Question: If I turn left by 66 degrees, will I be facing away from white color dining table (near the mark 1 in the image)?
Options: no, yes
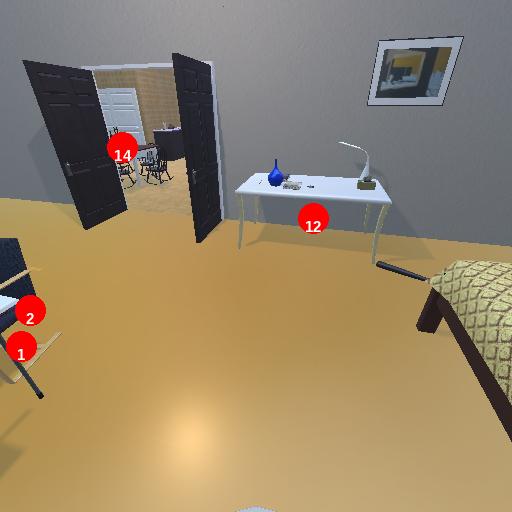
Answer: no